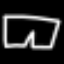
Label: pants